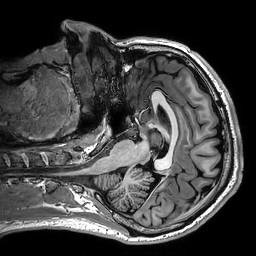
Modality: T1w
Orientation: axial
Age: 34
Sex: male
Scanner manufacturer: philips
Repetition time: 0.006428 s
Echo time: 0.00294 s